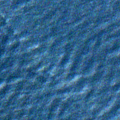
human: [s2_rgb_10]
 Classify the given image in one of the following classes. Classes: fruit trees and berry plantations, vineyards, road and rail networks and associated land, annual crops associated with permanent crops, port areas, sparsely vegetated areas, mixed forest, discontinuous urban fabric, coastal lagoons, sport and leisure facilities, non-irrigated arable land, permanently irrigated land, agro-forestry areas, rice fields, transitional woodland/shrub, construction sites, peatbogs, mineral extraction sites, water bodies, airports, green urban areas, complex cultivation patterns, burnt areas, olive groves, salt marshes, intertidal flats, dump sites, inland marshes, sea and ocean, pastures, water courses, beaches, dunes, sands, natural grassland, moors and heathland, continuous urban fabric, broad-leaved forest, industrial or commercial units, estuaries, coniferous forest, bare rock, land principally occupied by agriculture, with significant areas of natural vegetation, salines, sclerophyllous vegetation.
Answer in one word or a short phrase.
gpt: sea and ocean